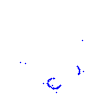
Particle: proton